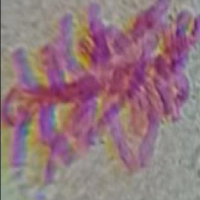
Label: metaphase